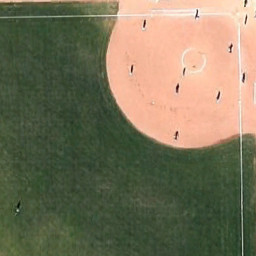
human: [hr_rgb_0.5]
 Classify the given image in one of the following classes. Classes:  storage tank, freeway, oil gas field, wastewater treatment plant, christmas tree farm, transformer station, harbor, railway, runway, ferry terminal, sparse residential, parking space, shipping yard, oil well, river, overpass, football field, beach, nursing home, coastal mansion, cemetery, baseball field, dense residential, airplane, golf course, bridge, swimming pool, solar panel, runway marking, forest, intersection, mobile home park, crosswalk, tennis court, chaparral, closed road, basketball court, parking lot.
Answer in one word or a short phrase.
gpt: baseball field